Question: I have a database where data goes through multiple steps, and user can report and 'solve' those errors in the database.
Once an error is added in my 'tbl_errors', they go on and solve it. Once they have solved the error irl, the 'solve' the error in the database as well, to keep track of time and such.
This all works like a charm, when adding errors I have never encountered any problems. And at first sight, 'solving' the problems goes flawless either. The problem however, is that once I start 'solving' a lot of errors in a row, my code suddenly stops working.
It does not freeze or throw back any errors, and when I step through the code using my breakpoints and f8, all the variables seem to be correct also. Everything goes on just as always, except it just does not do anything anymore. This is only applicable to that specific error. When I add new errors, and try to 'solve' them. It works just as usual.
- This ONLY happens when I start fast clicking on my solve button, thus calling the functions real fast behind eachother. - It only freezes for a specific errors. (Can be multiple) All other errors can be solved as usual, indicating that the code is still functioning.- I have stepped through the whole code, while checking all the keys and variables and every variable is correct.- Even though my code goes through the recordset, it does not update anything?
Below is a piece of my relationships screen to give a better understanding of the table structure, as well as the specific parts of code.

Calling the code in the OnClick event:
'''
Private Sub solve_Click()
SolveError getorderid(gvStepDelivery), get_errorID(gvCategory, get_stepsID(gvStepNr))
Me.qry_errors_subform.Requery
Me.Refresh
End Sub
'''
The self-written function SolveError:
'''
Public Function SolveError(Current_order_ID As Long, Category_ID As Long)
Dim rs As Recordset
Set rs = CurrentDb.OpenRecordset("tbl_errors", dbOpenDynaset)
With rs
.FindFirst "[Error_ID] = " & DLookup("Error_ID", "tbl_errors", "[Current_orders_ID] = " & Current_order_ID & " AND [Category_ID] = " & Category_ID)
.Edit
![Solved_By] = get_user
![Solved_Date] = Date
![Solved_Time] = Time
.update
End With
rs.Close
Set rs = Nothing
End Function
'''
There are other parts of code involved (See the SolveError's parameters), but I don't think they will add some usefull info, since they are just returning the correct values. (They are correct!!)
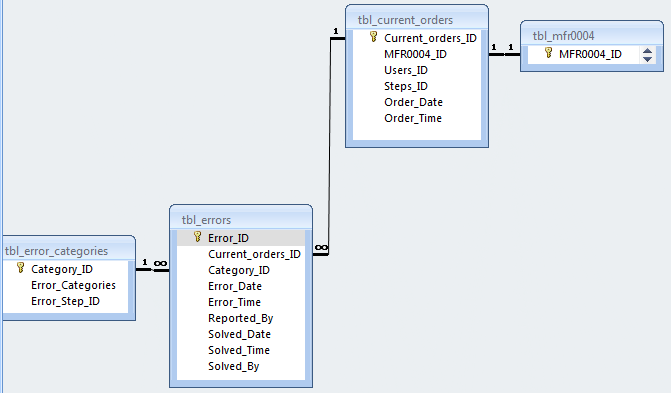
Answer: Ok, it seems I have already found my answer. Since I was probably calling a new iteration before the previous one had completely finished, it simply stopped working. Adding the 'DoEvents' function at the end my 'SolveErrors' function solved it. I have yet to experience the problem again.
'''
Public Function SolveError(Current_order_ID As Long, Category_ID As Long)
Dim rs As Recordset
Set rs = CurrentDb.OpenRecordset("tbl_errors", dbOpenDynaset)
With rs
.FindFirst "[Error_ID] = " & DLookup("Error_ID", "tbl_errors", "[Current_orders_ID] = " & Current_order_ID & " AND [Category_ID] = " & Category_ID)
.Edit
![Solved_By] = get_user
![Solved_Date] = Date
![Solved_Time] = Time
.update
End With
rs.Close
Set rs = Nothing
DoEvents 'This one did the trick!!
End Function
'''
Info on the DoEvents method can be found here: <URL>
and here: <URL>